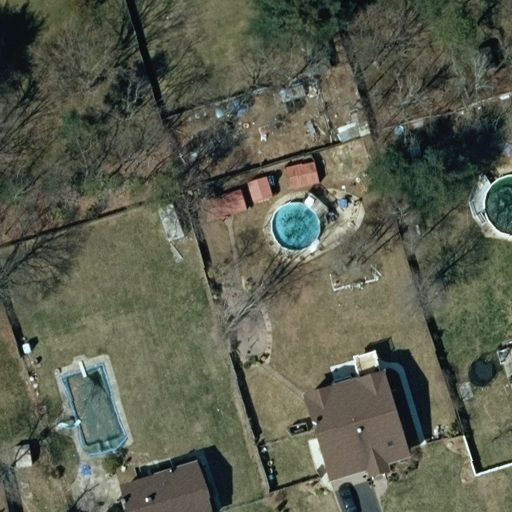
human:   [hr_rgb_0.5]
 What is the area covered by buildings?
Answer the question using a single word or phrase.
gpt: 688m2

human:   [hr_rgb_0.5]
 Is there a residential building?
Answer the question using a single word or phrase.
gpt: yes

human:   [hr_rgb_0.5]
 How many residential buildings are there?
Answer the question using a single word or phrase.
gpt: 4

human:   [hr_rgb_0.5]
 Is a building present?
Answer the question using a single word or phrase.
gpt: yes

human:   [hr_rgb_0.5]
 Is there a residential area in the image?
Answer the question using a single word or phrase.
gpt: yes

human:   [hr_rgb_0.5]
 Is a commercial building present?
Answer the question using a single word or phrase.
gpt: no

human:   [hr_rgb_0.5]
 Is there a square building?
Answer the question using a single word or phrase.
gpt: no

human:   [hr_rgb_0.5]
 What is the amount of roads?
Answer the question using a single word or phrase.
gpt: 0

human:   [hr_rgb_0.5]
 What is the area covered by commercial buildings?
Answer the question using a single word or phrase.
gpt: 0m2

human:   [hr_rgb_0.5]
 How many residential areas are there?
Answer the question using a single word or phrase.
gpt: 1

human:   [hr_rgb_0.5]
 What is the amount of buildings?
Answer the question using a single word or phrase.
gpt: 10

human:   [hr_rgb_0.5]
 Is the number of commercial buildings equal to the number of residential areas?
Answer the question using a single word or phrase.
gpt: no

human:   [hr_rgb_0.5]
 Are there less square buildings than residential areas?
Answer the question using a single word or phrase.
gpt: yes

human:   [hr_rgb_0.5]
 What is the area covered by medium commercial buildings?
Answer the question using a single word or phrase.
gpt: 0m2

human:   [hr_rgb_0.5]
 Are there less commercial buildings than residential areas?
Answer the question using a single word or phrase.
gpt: yes

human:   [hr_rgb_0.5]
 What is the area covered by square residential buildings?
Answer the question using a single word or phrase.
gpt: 0m2

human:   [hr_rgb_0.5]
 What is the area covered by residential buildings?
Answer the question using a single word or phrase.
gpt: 478m2

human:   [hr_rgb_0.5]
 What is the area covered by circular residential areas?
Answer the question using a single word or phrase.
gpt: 0m2

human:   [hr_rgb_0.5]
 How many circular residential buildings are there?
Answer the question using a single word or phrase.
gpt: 0

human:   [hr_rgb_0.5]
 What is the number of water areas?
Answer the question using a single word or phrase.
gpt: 0

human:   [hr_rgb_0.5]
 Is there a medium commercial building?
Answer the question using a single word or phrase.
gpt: no

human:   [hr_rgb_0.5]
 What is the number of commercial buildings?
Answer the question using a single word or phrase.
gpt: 0

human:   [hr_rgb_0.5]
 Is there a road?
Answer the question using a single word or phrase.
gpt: no

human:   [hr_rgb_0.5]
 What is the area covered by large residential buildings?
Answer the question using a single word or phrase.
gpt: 0m2

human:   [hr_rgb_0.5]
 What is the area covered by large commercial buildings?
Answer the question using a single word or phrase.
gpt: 0m2

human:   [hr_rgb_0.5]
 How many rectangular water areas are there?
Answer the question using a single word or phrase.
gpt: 0

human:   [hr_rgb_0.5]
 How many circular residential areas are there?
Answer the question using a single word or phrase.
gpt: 0

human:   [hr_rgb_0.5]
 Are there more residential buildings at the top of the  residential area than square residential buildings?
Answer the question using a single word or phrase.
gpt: no

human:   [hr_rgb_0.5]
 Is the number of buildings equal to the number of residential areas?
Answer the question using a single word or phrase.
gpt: no

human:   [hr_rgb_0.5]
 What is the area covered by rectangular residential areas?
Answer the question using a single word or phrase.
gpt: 10621m2

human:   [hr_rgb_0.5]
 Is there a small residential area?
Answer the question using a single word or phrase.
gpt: no

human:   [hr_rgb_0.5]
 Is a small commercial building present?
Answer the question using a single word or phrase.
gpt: no

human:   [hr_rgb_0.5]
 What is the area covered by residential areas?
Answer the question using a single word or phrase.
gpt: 10621m2

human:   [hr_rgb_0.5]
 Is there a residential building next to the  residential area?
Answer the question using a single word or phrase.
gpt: yes

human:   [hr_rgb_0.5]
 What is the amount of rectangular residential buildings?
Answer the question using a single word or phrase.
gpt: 3

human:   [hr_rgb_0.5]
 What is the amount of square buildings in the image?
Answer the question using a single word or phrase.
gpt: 0

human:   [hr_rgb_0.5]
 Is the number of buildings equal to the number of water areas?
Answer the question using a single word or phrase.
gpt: no

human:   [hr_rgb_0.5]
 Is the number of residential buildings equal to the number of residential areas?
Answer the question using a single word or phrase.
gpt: no

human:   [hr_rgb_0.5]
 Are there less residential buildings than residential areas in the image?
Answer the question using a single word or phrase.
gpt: no

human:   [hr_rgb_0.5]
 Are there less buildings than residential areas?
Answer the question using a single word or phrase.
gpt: no

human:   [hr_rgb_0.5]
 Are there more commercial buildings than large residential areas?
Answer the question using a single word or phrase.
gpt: no

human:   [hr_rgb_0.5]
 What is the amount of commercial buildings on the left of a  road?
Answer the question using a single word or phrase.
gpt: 0

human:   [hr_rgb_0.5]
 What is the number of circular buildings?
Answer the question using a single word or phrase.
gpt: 0

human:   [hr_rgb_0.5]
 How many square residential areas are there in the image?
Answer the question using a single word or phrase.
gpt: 0

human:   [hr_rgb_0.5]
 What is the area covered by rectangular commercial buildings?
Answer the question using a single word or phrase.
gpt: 0m2

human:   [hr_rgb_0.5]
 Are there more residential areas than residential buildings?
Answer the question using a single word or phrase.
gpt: no

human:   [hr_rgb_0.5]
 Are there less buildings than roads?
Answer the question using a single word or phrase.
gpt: no

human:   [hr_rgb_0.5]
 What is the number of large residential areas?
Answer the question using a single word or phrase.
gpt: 1

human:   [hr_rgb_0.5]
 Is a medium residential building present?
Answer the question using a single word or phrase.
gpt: yes

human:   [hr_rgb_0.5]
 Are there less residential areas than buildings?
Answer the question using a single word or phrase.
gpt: yes

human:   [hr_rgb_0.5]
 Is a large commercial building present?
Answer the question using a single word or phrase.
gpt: no

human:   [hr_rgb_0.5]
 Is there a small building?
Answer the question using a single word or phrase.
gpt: yes

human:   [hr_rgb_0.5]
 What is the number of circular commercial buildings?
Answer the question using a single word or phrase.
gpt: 0

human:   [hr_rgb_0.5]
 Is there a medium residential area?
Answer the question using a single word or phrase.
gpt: no

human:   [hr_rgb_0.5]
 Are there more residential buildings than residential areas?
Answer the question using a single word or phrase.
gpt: yes

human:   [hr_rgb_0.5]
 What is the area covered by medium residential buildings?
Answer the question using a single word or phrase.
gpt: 465m2

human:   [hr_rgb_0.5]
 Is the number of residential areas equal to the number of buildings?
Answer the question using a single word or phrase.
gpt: no

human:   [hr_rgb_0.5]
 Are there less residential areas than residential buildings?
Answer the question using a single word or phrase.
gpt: yes

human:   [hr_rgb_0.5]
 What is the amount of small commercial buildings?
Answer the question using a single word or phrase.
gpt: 0

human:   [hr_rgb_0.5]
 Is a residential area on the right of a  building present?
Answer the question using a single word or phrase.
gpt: yes

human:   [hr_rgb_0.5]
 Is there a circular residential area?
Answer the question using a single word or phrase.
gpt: no

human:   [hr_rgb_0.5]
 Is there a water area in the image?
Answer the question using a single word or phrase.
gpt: no

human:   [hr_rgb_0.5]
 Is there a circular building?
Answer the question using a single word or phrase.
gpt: no

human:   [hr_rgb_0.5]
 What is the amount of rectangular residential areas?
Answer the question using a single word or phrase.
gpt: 1